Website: home-depot
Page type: customer-info-address
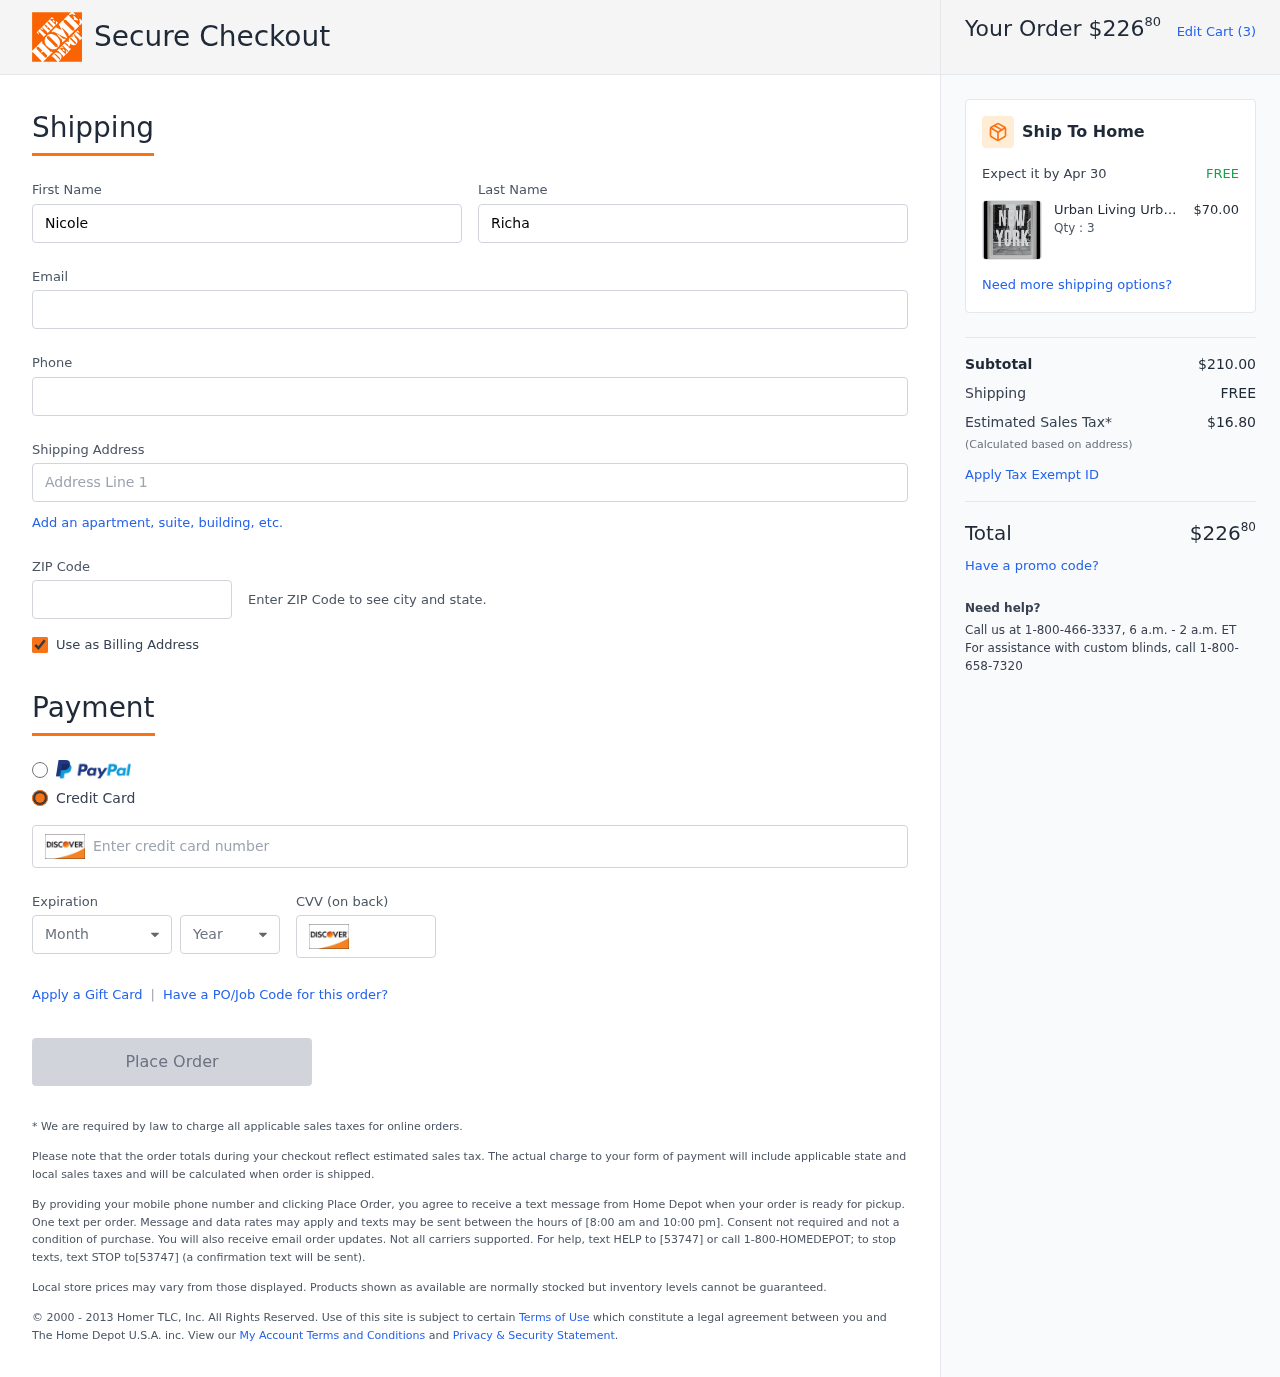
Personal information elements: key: PII_CARD_CVV
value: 255
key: PII_CARD_EXPIRY_MONTH
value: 05
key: PII_CARD_EXPIRY_YEAR
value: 29
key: PII_CARD_NUMBER
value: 6011 2894 0032 4615
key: PII_EMAIL
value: nicole_richards@gmail.com
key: PII_FIRSTNAME
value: Nicole
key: PII_LASTNAME
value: Richards
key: PII_PHONE
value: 4723731687
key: PII_POSTCODE
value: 94154
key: PII_STREET
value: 6019 Larry Mountains Apt. 296
Product elements: key: PRODUCT1_BRAND
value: Urban Living
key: PRODUCT1_NAME
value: Urban Living PTM Images 1-29745 Collection Framed giclee Floating Between Glass Wall Art
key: PRODUCT1_PRICE
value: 70
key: PRODUCT1_QUANTITY
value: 3
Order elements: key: ORDER_TOTAL
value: $22680
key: ORDER_NUM_ITEMS
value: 3
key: ORDER_DELIVERY_DATE
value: Apr 30
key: ORDER_SUBTOTAL
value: $210.00
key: ORDER_SHIPPING_COST
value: FREE
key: ORDER_TAX
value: $16.80